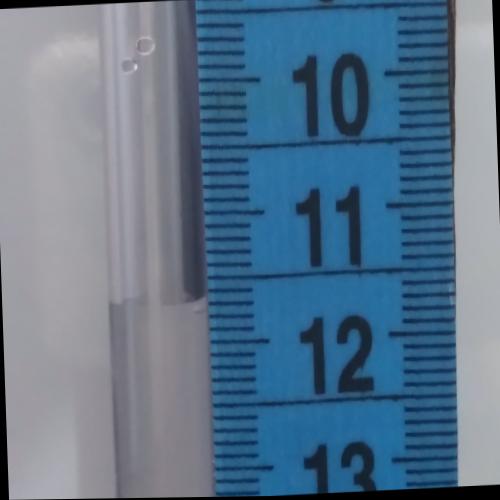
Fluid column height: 11.7 cm